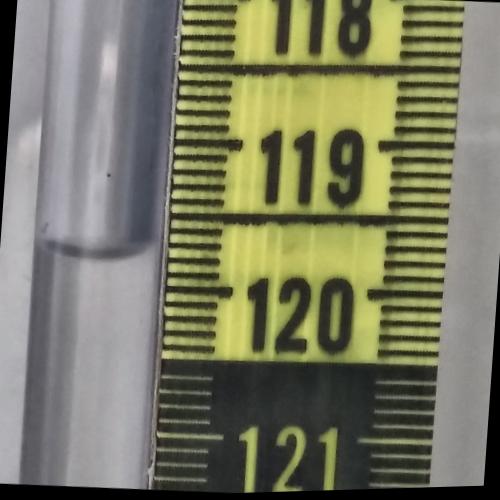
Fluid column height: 119.8 cm